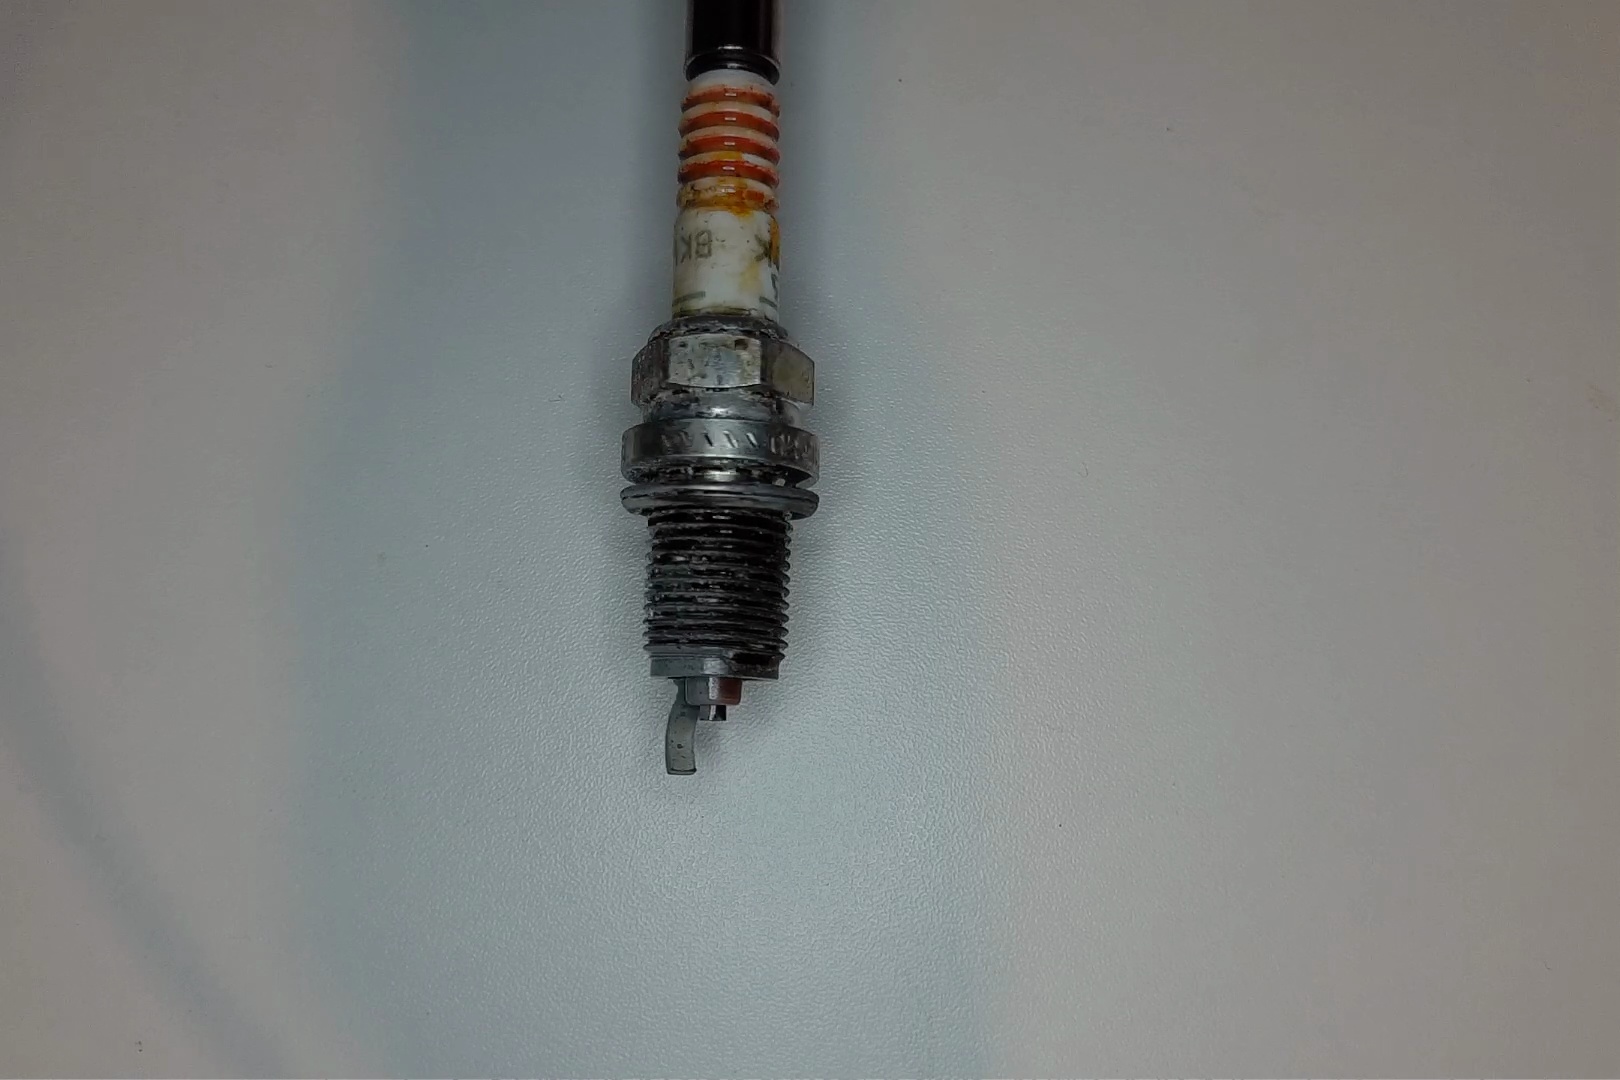
Label: anomaly